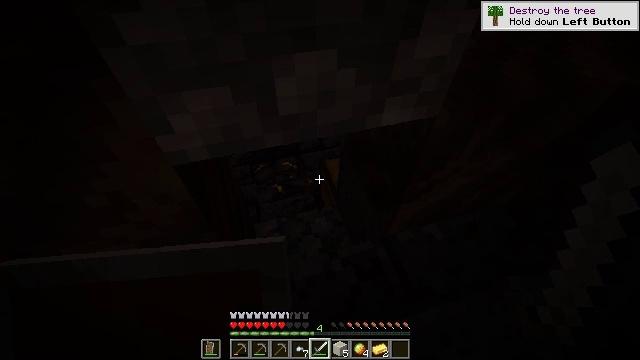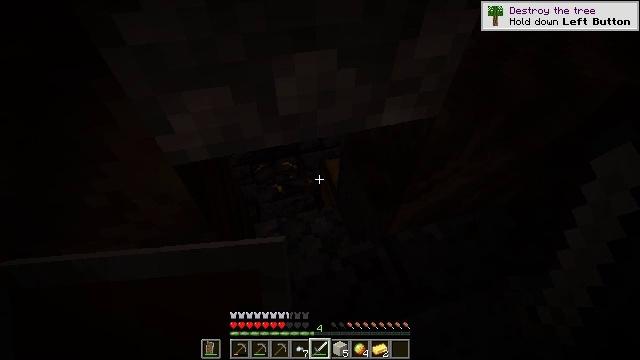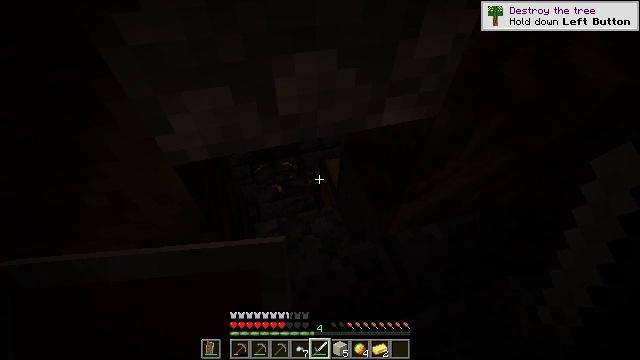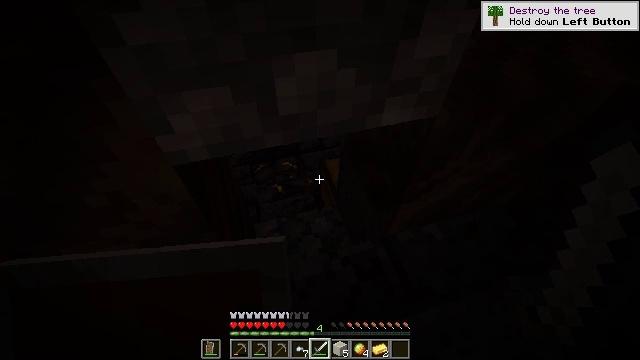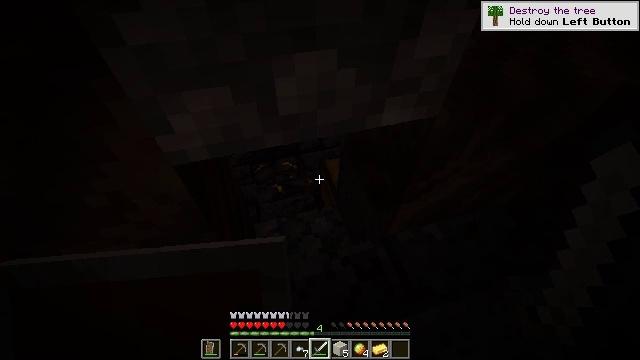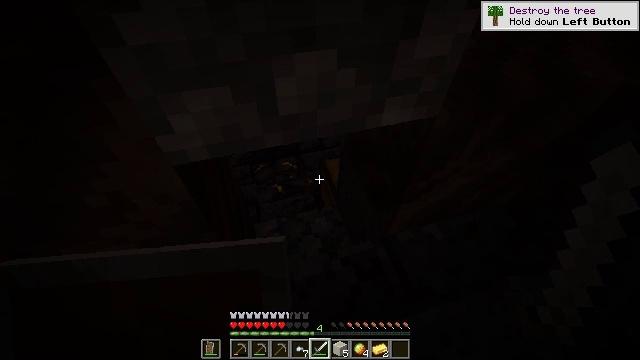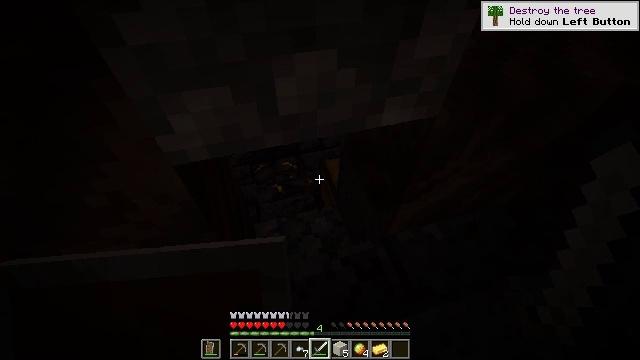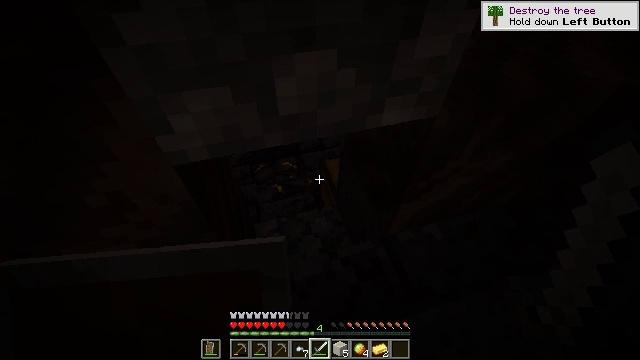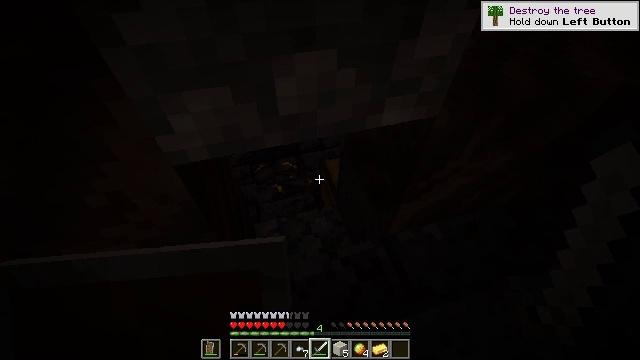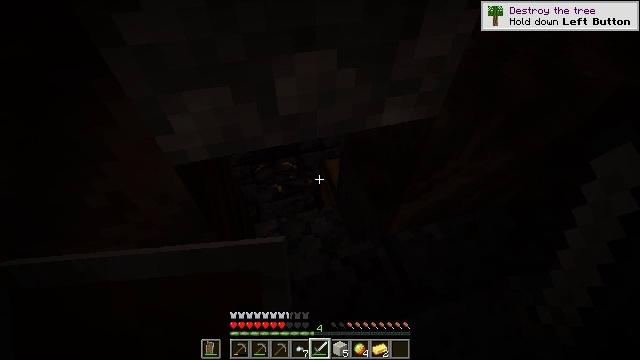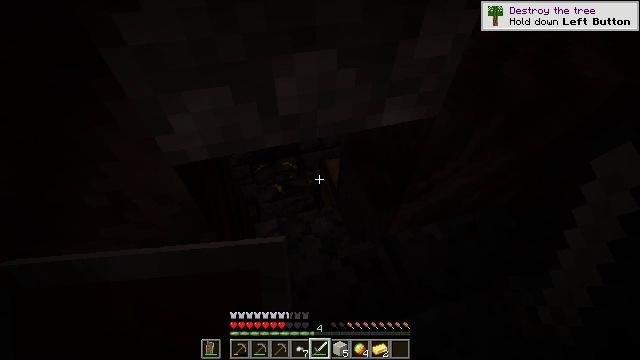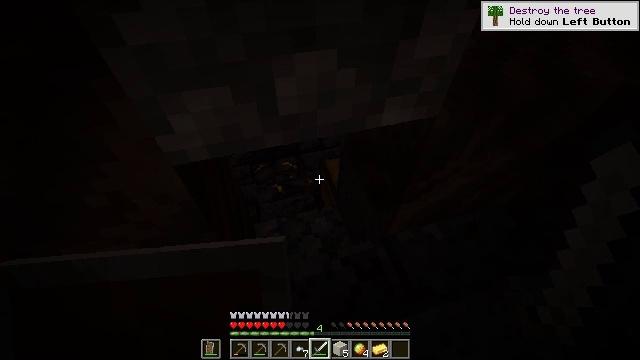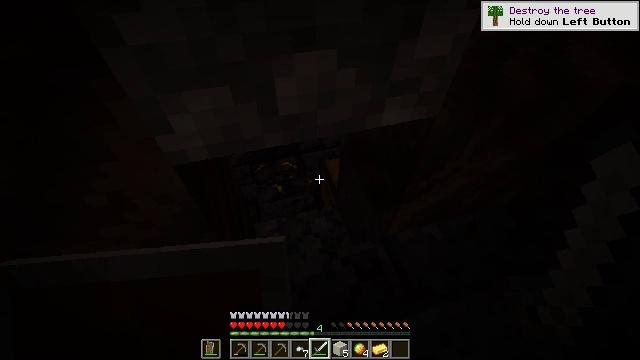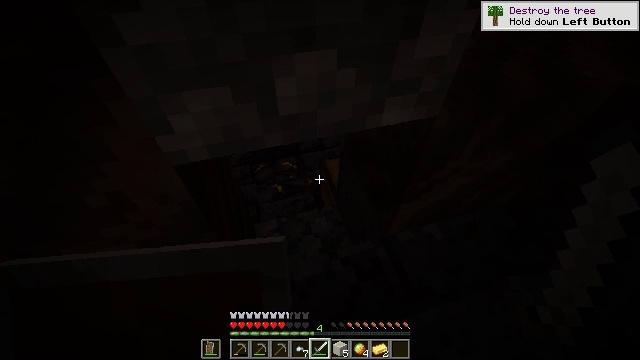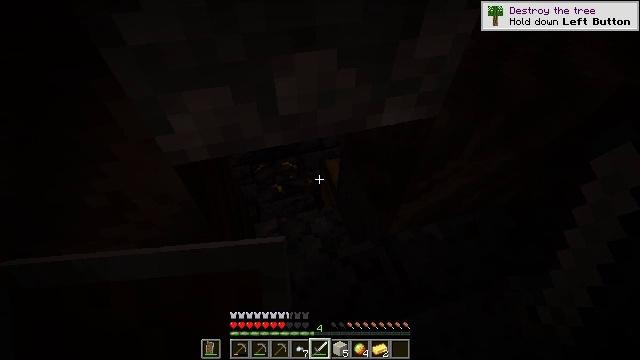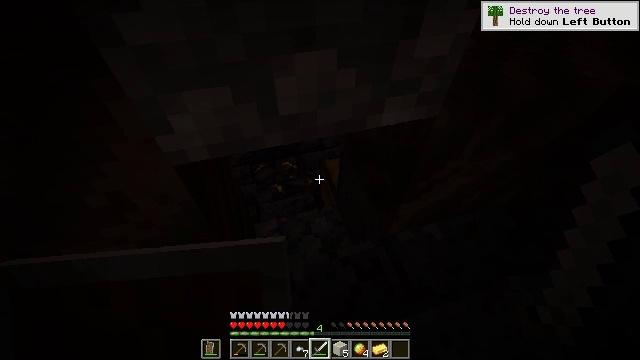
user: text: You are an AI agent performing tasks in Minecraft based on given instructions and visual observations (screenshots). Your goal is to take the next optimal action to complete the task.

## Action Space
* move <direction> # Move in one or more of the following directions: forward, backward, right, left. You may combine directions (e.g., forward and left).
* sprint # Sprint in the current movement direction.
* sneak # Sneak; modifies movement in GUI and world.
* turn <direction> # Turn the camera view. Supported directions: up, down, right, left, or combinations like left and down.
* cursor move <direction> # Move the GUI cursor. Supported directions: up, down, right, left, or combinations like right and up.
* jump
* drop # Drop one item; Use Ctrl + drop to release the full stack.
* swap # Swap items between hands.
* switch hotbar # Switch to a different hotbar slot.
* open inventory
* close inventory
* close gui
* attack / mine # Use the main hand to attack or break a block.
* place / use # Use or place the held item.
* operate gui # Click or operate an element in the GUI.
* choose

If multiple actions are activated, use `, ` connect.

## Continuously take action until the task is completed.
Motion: motion action
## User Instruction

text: Mine polished blackstone bricks.
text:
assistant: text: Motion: no_op
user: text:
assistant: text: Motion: no_op
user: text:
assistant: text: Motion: no_op
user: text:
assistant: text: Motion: no_op
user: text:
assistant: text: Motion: no_op
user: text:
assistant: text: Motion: no_op
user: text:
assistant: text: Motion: no_op
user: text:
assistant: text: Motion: no_op
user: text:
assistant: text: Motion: no_op
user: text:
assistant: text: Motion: no_op
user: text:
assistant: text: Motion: no_op
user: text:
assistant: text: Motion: no_op
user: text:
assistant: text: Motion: no_op
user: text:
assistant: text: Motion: no_op
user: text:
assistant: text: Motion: no_op
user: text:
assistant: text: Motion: no_op
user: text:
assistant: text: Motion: no_op
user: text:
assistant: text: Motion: no_op
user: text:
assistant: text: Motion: no_op
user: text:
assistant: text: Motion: no_op
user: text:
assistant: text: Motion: no_op
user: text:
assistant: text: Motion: no_op
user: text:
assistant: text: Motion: no_op
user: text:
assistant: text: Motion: no_op
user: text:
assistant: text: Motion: no_op
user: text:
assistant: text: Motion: no_op
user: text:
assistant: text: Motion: no_op
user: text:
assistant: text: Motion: no_op
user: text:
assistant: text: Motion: no_op
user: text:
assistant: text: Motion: no_op